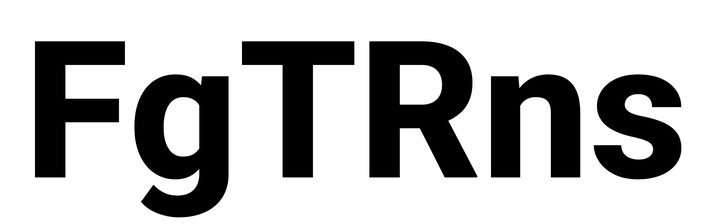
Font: Roboto_ExtraBold